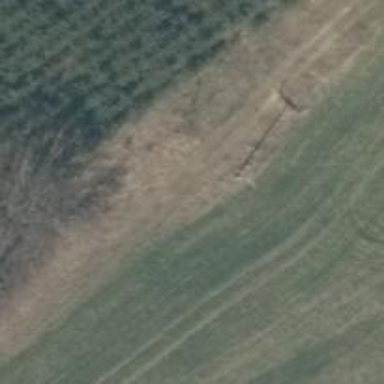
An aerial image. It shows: Grass track with grade 5 tracktype.